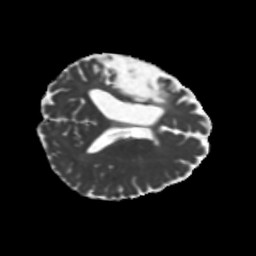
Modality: MD
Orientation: axial
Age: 56
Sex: female
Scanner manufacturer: siemens
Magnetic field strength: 3 T
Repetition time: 5.25 s
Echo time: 0.08 s